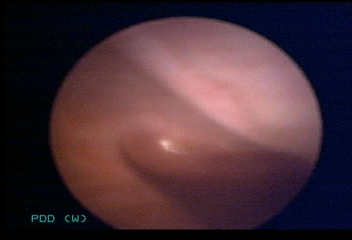
Modality: WLC
Class: Foreign bodies
Subclass: AirBubble
Bladder cancer association: No
Annotated structures: Air bubble